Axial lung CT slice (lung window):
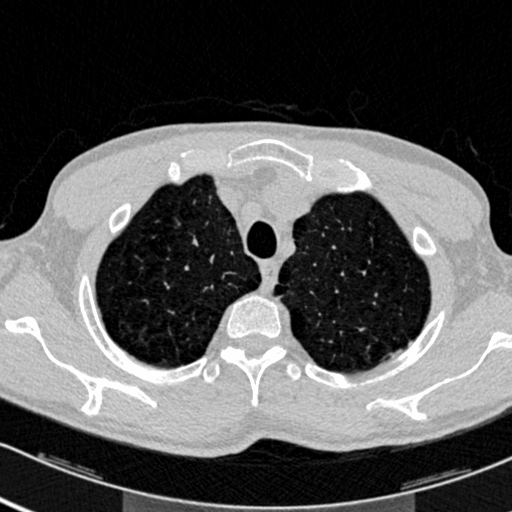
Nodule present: no